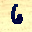
Label: 6